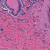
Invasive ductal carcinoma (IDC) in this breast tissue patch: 0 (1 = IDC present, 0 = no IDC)